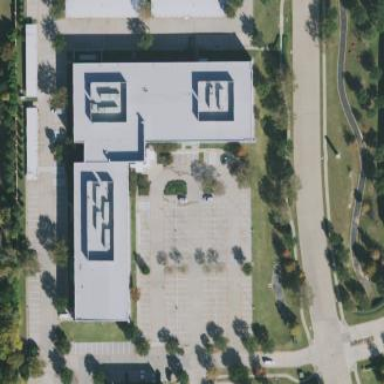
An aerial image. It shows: Office building.